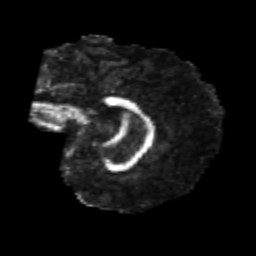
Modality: FA
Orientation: sagittal
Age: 23
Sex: female
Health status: healthy
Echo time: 0.074 s